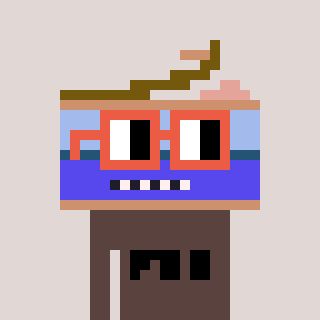
a pixel art character with square orange glasses, a canned ham-shaped head and a darkbrown-colored body on a warm background